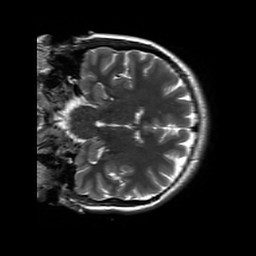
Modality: T2w
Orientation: coronal
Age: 25
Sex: female
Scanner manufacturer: siemens
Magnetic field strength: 3 T
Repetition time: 8.53 s
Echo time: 0.091 s